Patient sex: F
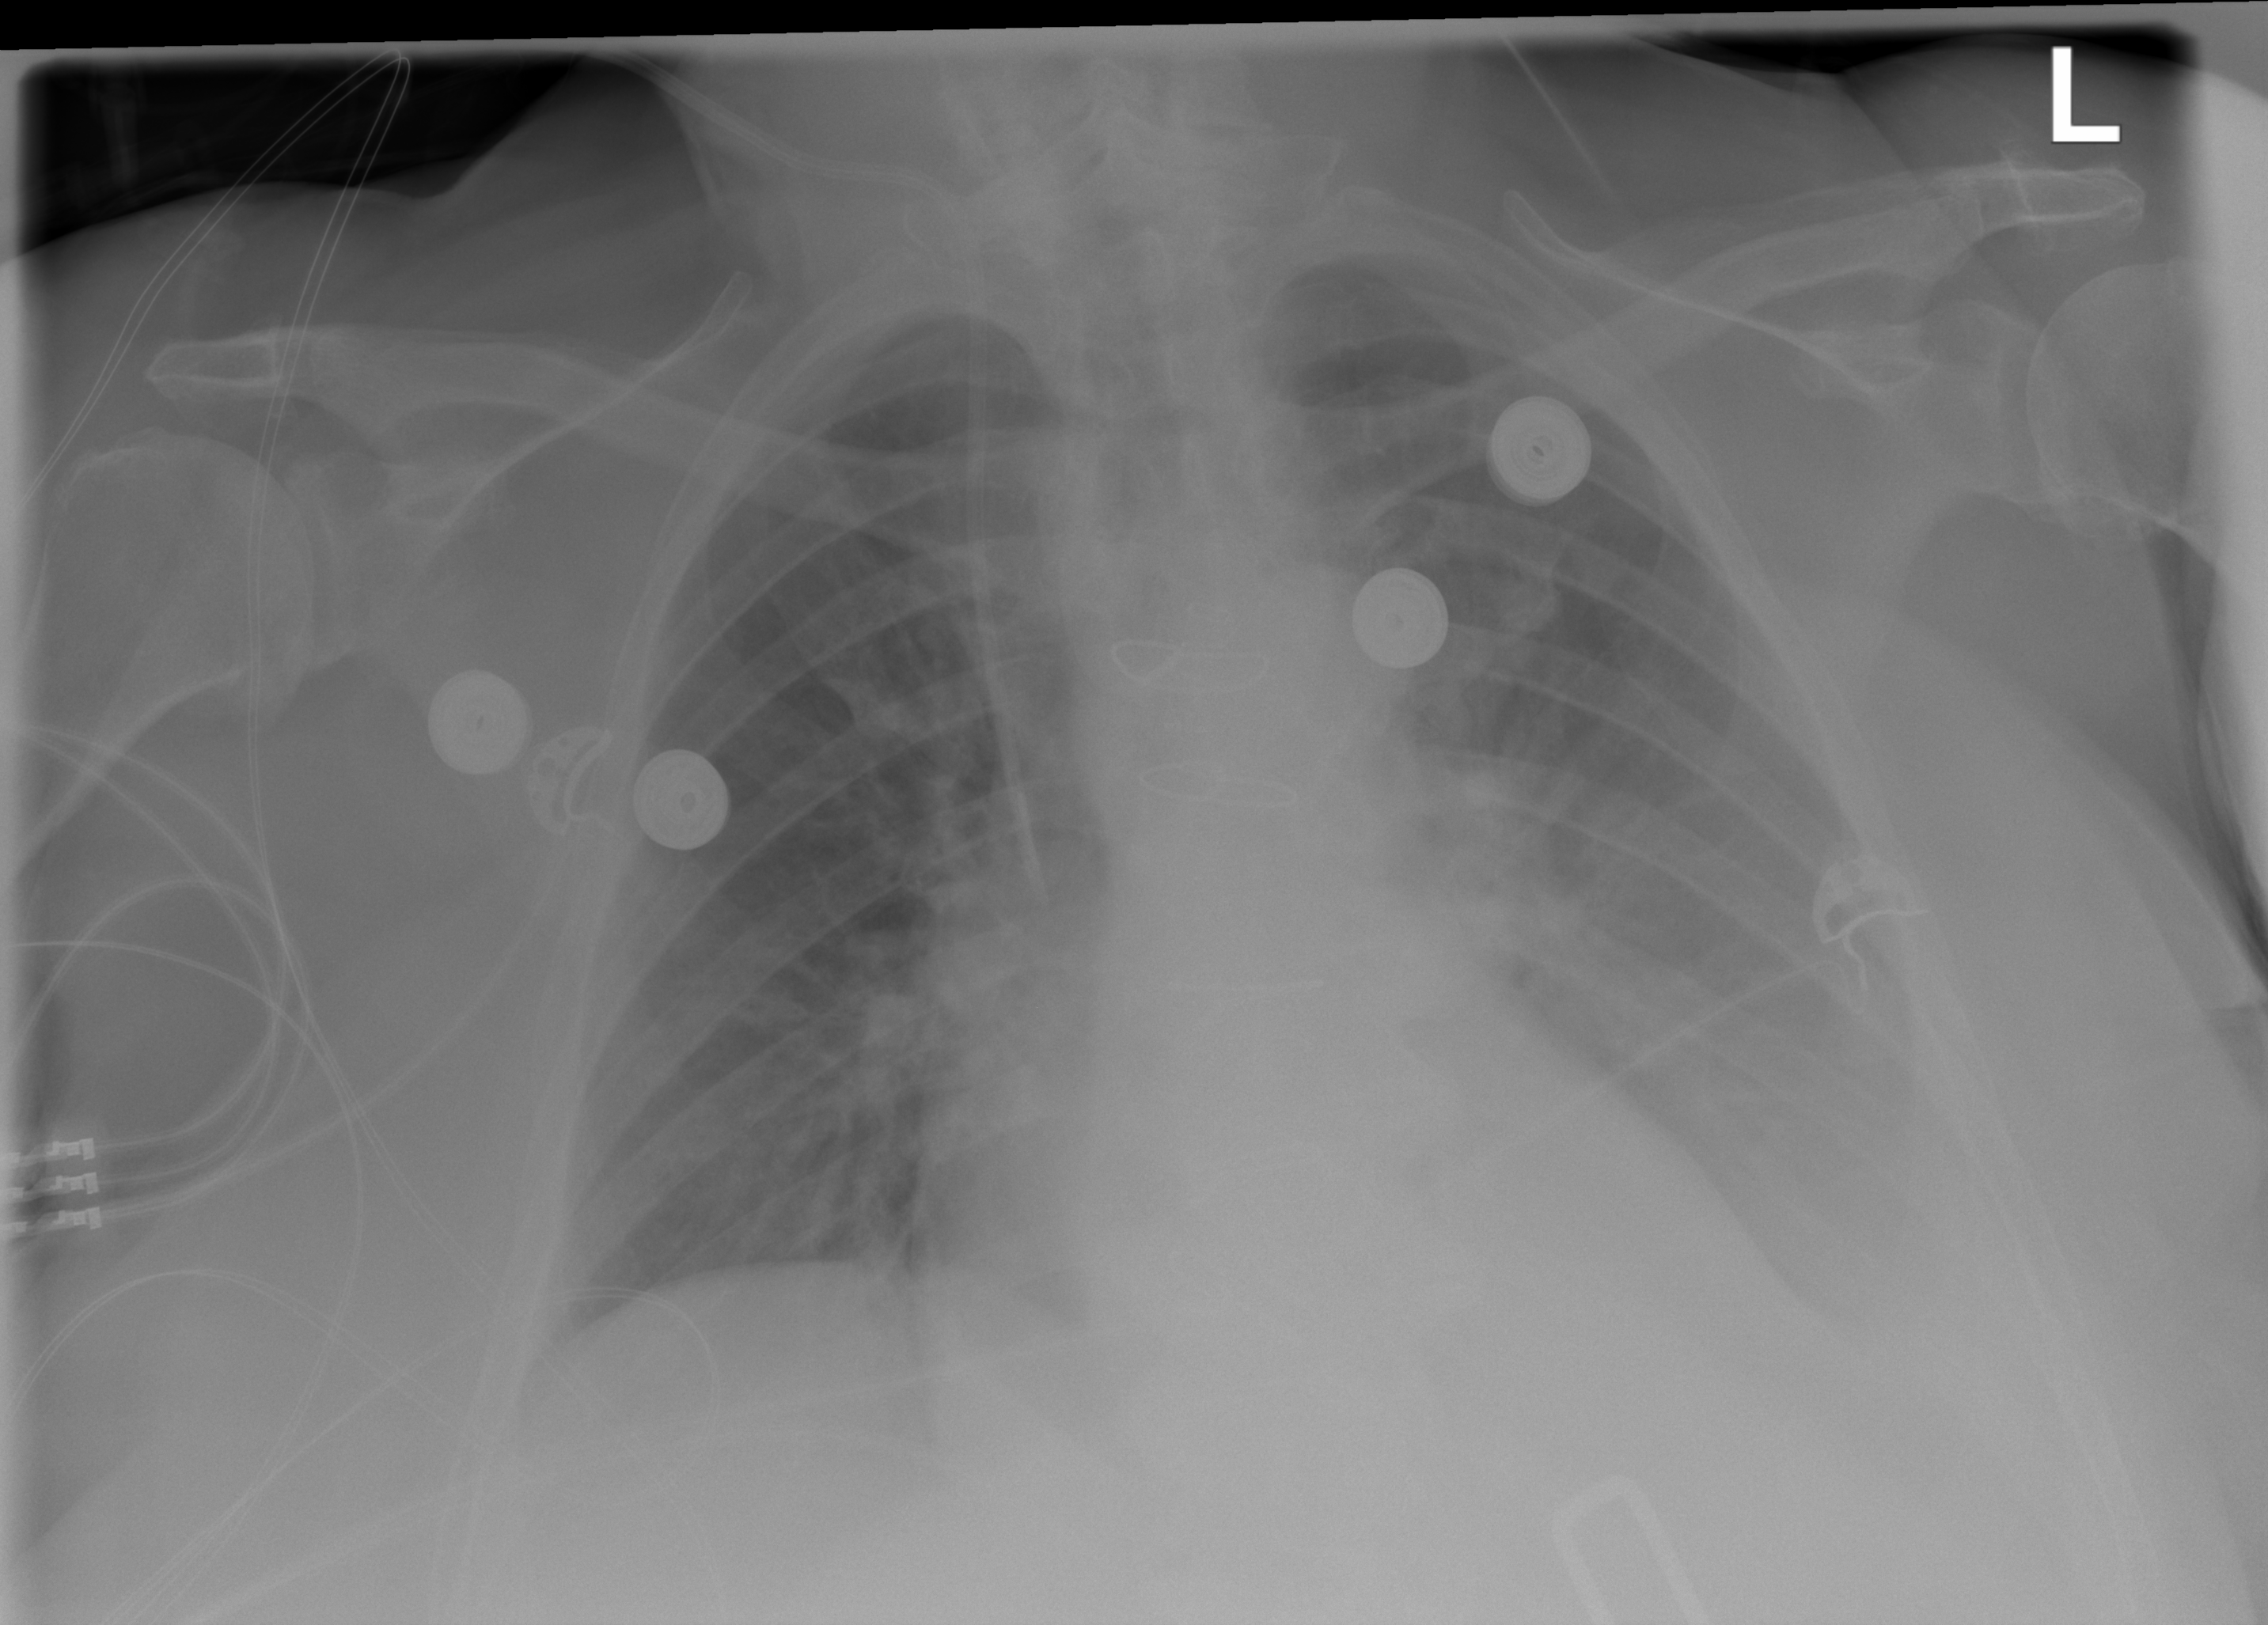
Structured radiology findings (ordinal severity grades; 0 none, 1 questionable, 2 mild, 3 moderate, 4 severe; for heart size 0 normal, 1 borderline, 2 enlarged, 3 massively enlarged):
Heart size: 2
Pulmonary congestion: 2
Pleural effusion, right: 1
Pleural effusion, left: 3
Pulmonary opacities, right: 0
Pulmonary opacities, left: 0
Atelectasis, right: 0
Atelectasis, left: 3